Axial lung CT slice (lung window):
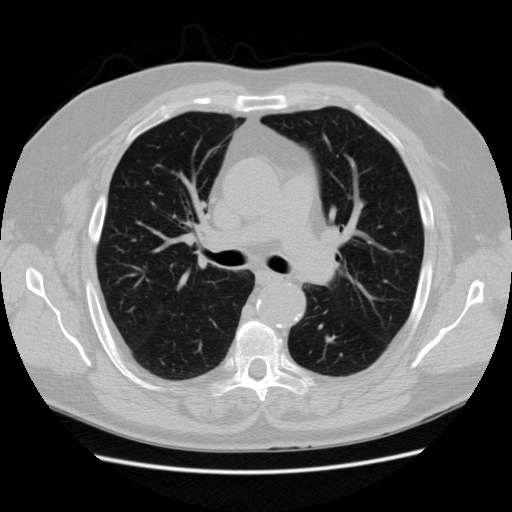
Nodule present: no